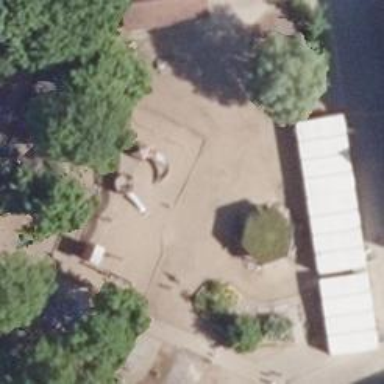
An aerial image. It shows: Playground on sandy land.